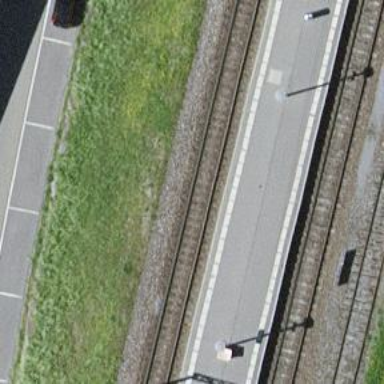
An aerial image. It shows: Railway stop with public transport stop position.